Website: walmart
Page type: billing-address
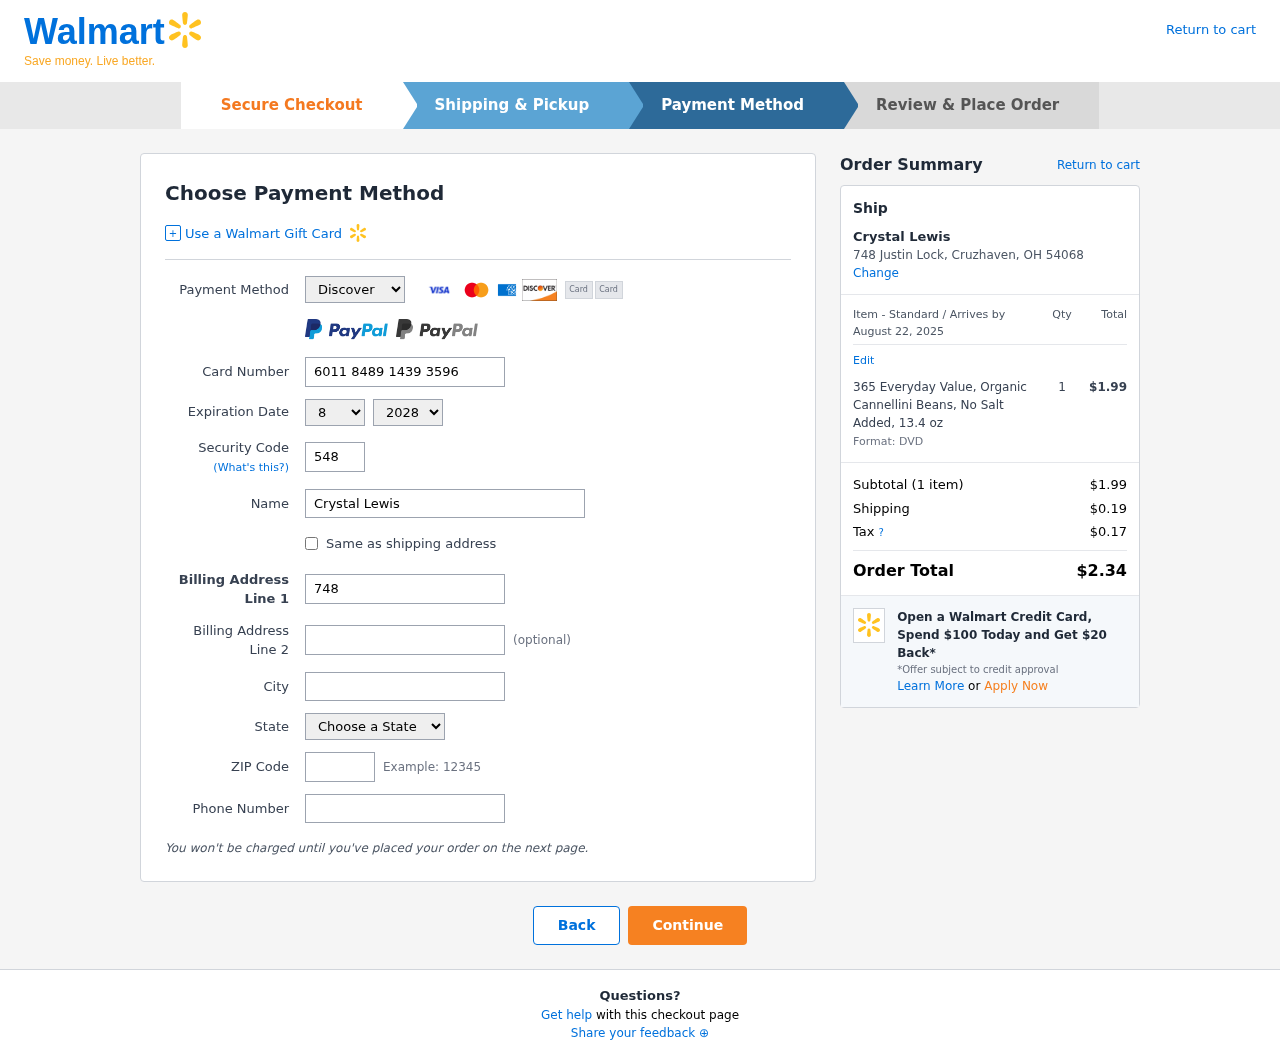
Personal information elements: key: PII_CARD_CVV
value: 548
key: PII_CARD_EXPIRY_MONTH
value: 08
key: PII_CARD_EXPIRY_YEAR
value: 28
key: PII_CARD_NUMBER
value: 6011 8489 1439 3596
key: PII_CARD_TYPE
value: Discover
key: PII_CITY
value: Cruzhaven
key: PII_CITY_STATE_ZIP
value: Cruzhaven, OH 54068
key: PII_FULLNAME
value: Crystal Lewis
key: PII_PHONE
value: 7334713135
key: PII_POSTCODE
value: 54068
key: PII_STATE
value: Ohio
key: PII_STREET
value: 748 Justin Lock
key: PII_STREET2
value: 999 Cindy Dam Suite 727
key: PII_FULLNAME2
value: Crystal Lewis
Product elements: key: PRODUCT1_NAME
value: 365 Everyday Value, Organic Cannellini Beans, No Salt Added, 13.4 oz
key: PRODUCT1_PRICE
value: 1.99
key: PRODUCT1_QUANTITY
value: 1
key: PRODUCT1_DESC
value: Format: DVD
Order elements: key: ORDER_DELIVERY_DATE
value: August 22, 2025
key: ORDER_NUM_ITEMS
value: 1
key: ORDER_SUBTOTAL
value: $1.99
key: ORDER_SHIPPING_COST
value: $0.19
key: ORDER_TAX
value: $0.17
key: ORDER_TOTAL
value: $2.34